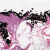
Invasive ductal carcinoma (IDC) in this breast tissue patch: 0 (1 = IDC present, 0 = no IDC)